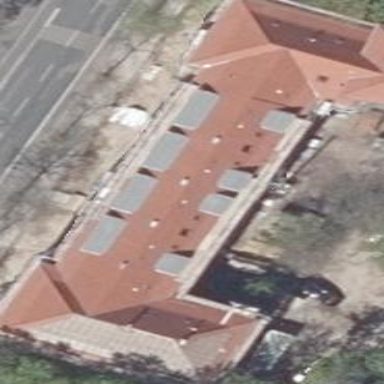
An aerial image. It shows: Historic beige building with apartments. It has hipped roof with red roof tiles.